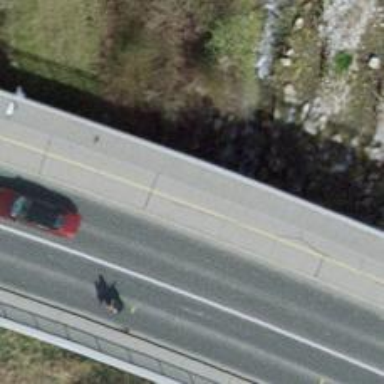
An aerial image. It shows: Bridge with asphalt surface. It has sidewalk for pedestrians and cycleway for cyclists.